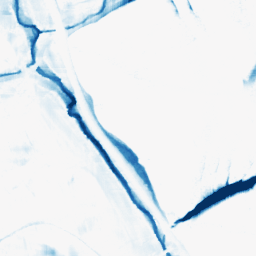
Category: morphological
Decomposition family: morphological_square
Decomposition parameters: operation: closing
size: 20
Upsampling method: sinc_hamming
Upsampling parameters: scale: 2
kernel_size: 4
Upsampling scale: 2